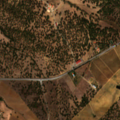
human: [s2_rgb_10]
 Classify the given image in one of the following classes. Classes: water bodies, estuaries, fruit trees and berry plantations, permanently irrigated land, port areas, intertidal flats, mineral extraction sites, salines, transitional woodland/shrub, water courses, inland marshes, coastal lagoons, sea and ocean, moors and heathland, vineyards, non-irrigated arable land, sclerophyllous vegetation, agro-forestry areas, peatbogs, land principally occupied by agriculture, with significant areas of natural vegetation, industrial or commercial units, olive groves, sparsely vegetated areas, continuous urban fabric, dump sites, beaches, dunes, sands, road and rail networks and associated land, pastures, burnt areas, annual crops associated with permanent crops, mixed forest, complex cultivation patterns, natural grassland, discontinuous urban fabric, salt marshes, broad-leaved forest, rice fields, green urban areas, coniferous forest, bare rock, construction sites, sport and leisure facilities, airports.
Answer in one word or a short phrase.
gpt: non-irrigated arable land, vineyards, agro-forestry areas